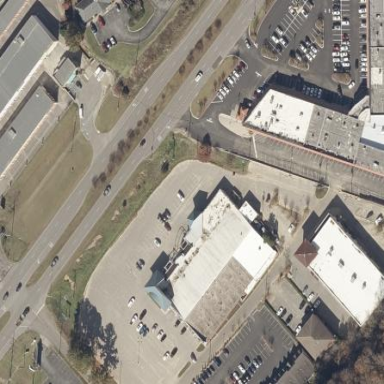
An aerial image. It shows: Building with bowling alley inside.